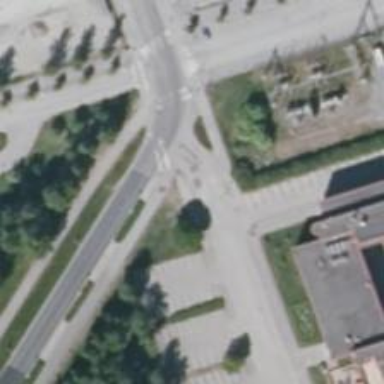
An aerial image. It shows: Asphalt cycleway with zebra crossing for cyclists.